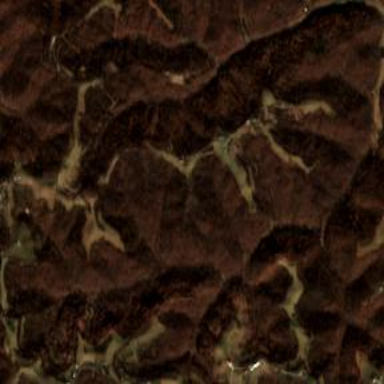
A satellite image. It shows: Beautiful woodland area.